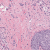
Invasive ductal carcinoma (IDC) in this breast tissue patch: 1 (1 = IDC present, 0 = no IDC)